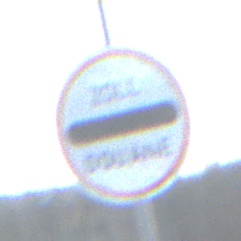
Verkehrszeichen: Zollstelle
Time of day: SunriseSunset
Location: Outdoor (Suburban)
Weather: PartlyCloudy
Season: Winter
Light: Natural